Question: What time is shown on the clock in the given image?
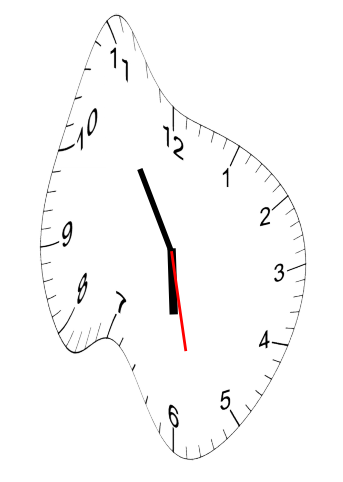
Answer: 05:54:28